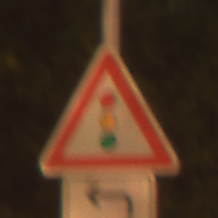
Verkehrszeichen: Lichtzeichenanlage
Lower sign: RichtungsangabeDurchPfeile2
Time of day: Night
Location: Outdoor (Urban)
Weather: Clear
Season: NotSpecified
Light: Artificial